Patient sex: F
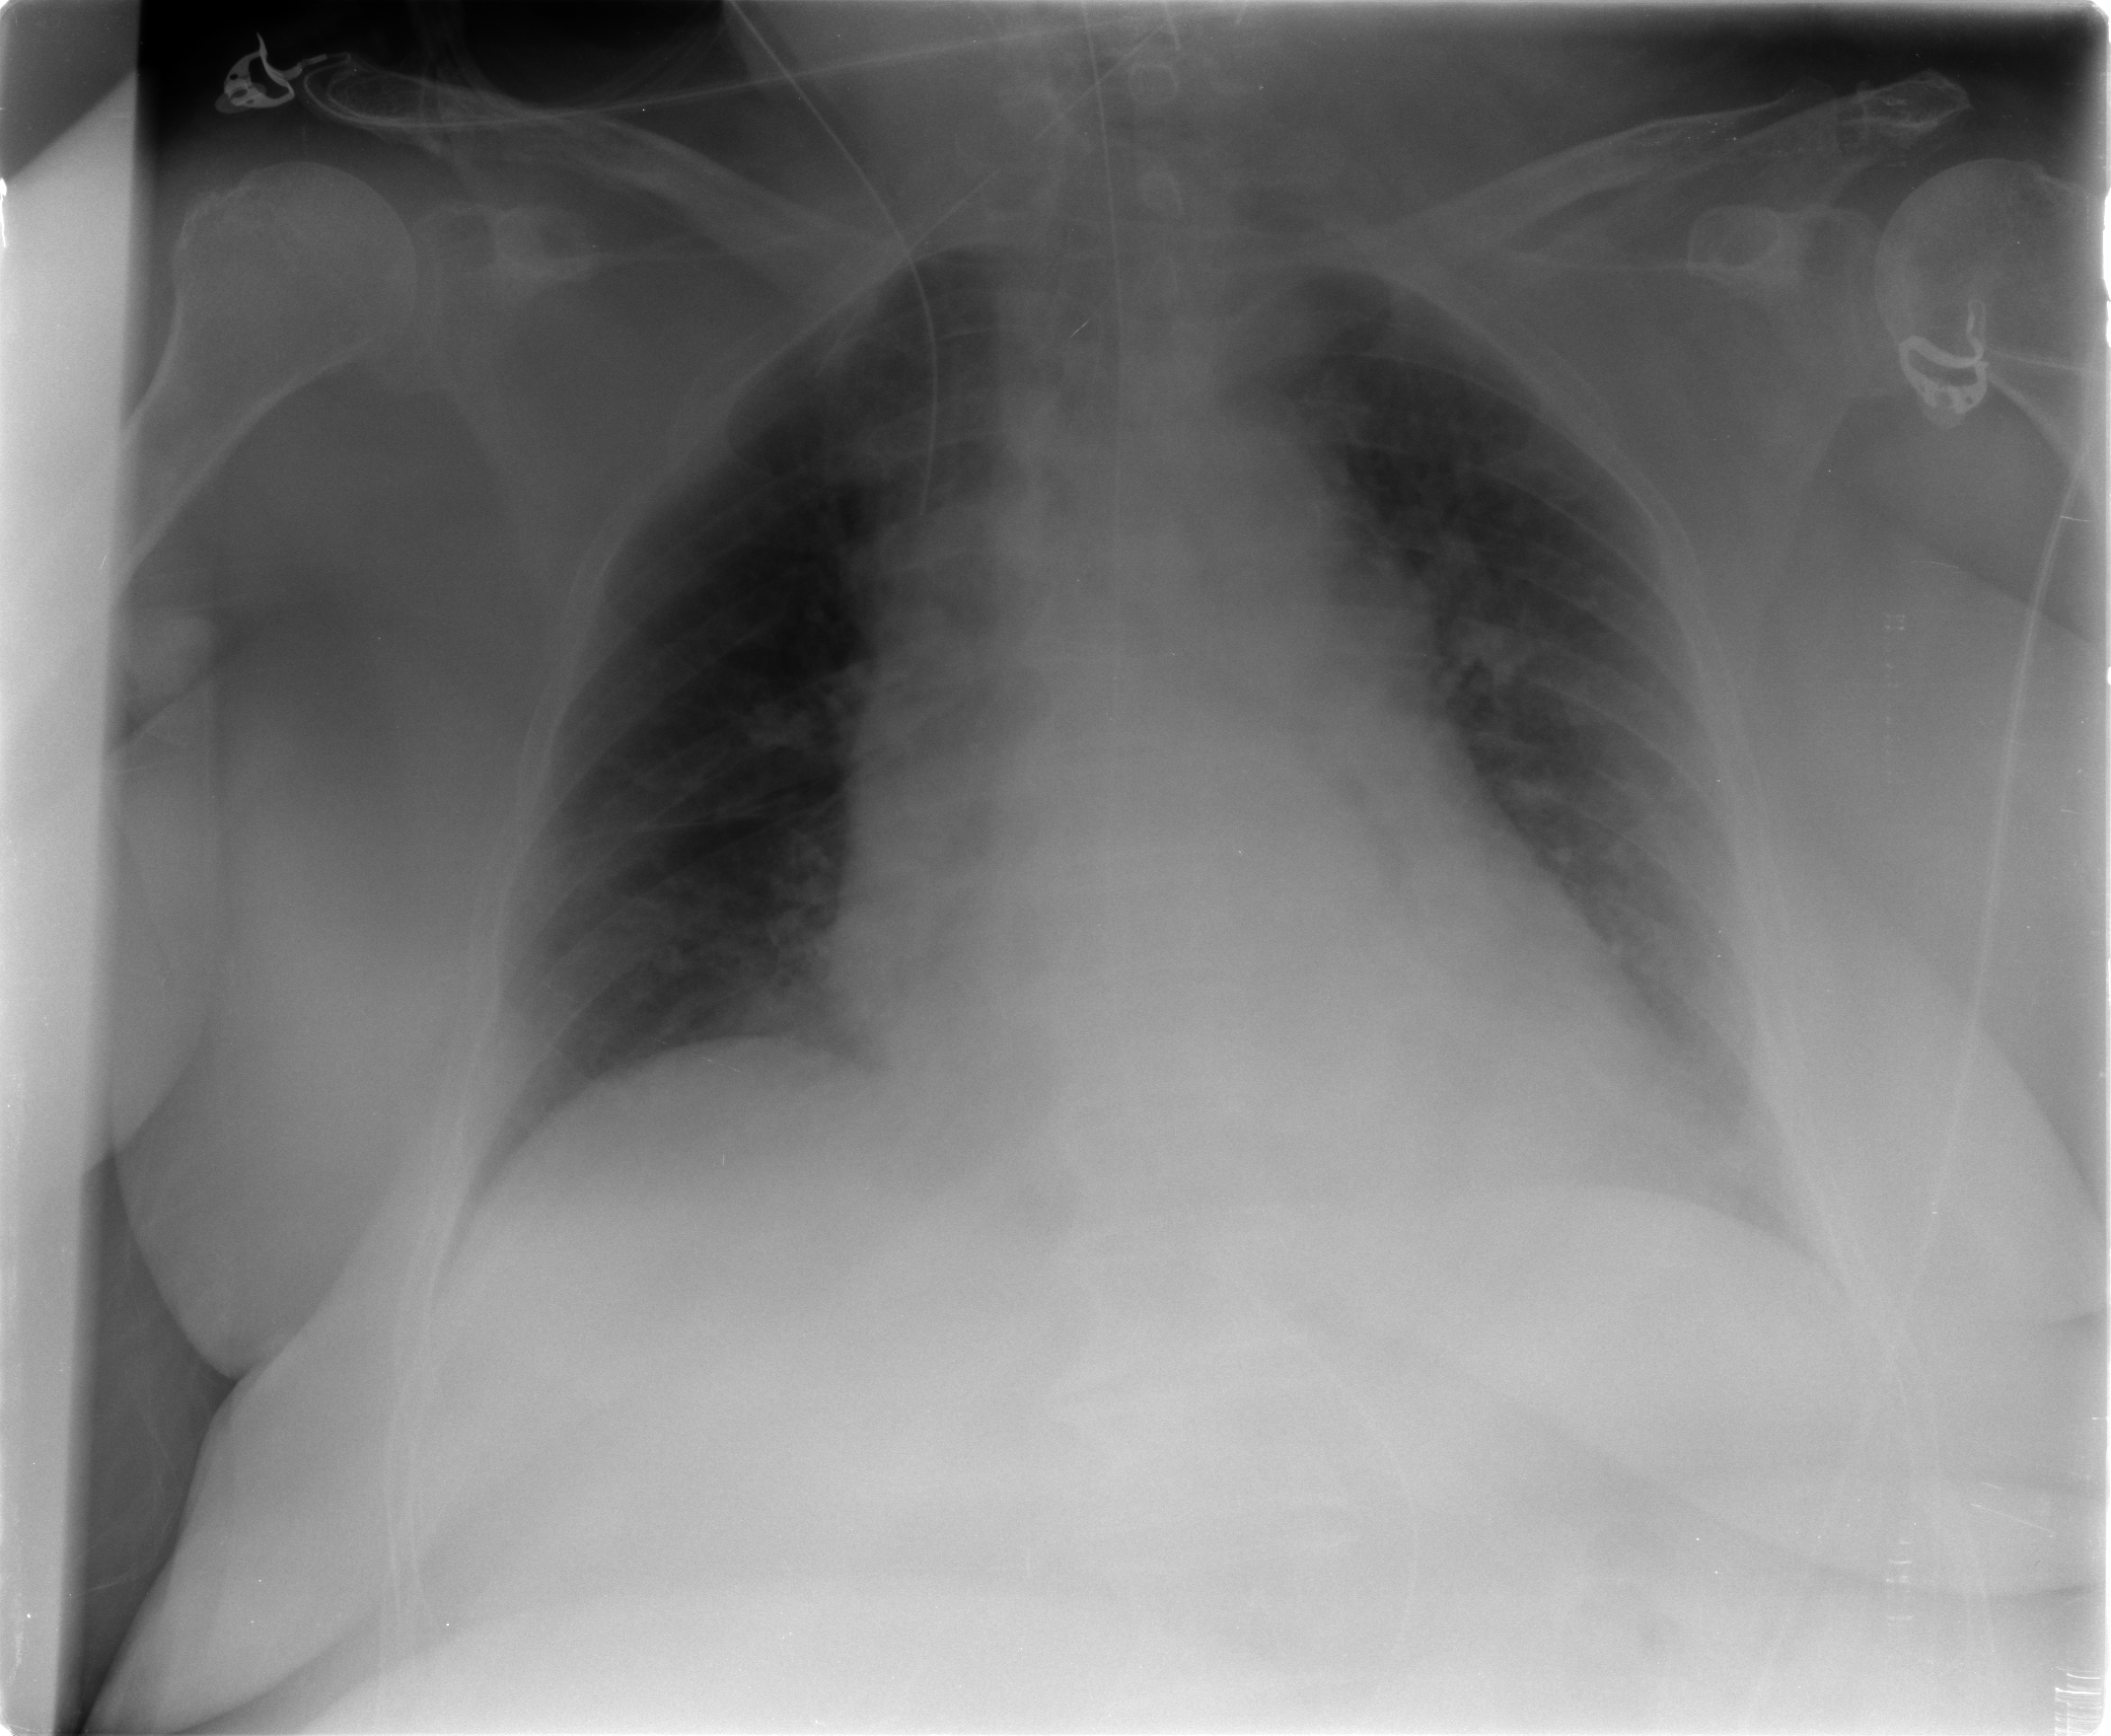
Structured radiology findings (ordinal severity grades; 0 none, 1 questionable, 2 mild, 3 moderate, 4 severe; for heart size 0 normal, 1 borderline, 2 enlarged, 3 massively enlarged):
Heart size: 2
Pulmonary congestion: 1
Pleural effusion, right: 0
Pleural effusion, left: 2
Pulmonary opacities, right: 1
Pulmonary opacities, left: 1
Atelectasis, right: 1
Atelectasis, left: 2